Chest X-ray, PA view. Patient: 58 years old, sex F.
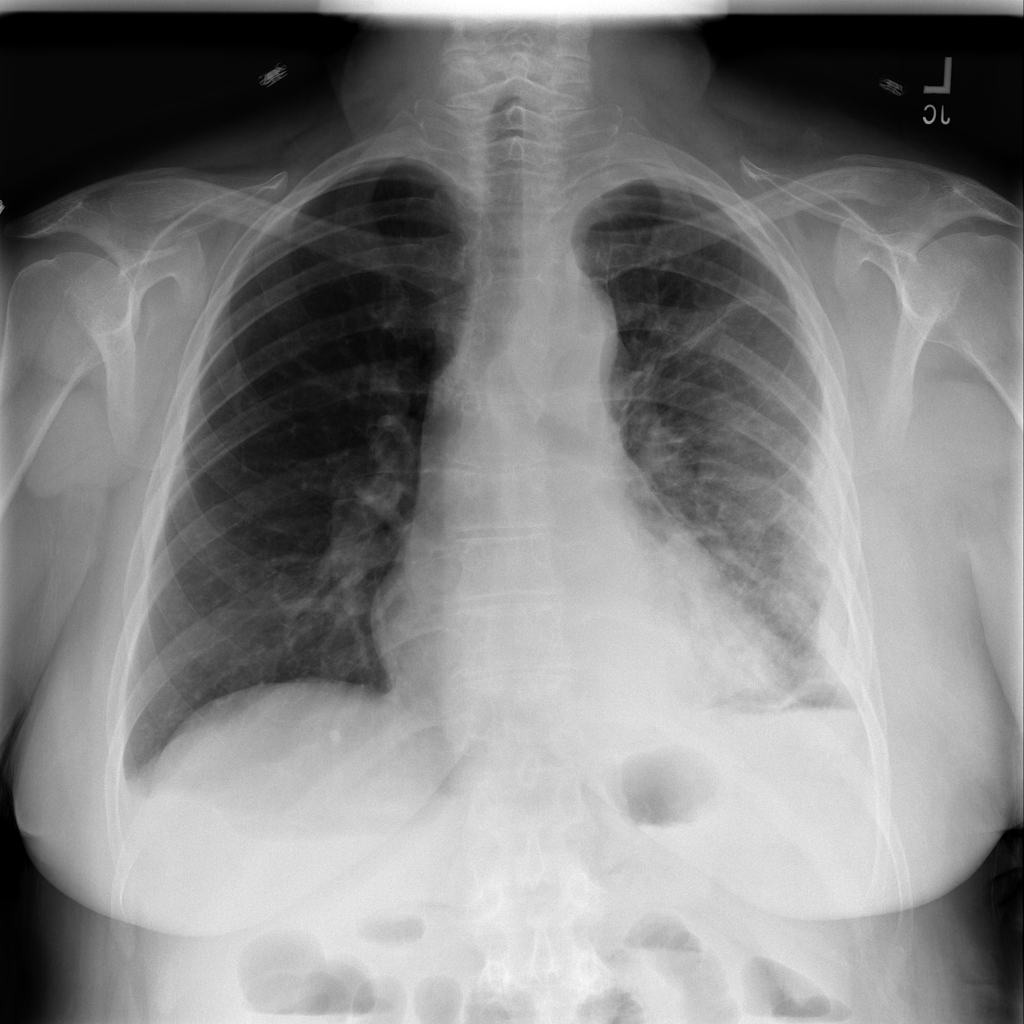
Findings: No Finding